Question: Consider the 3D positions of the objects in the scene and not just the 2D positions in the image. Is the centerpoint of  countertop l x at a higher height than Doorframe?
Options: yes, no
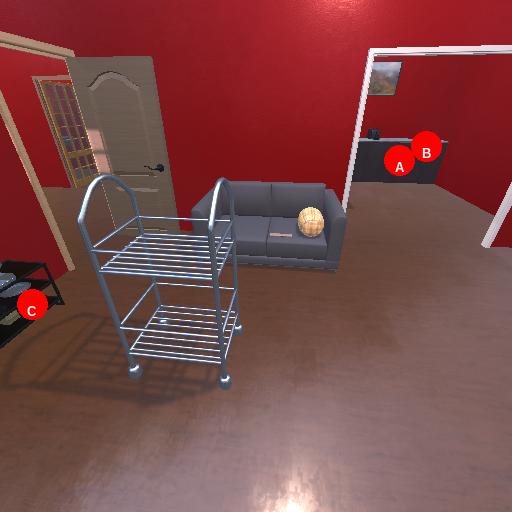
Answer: yes